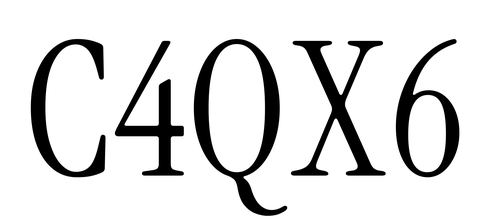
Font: InstrumentSerif-Regular